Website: ulta-beauty
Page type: account-selection
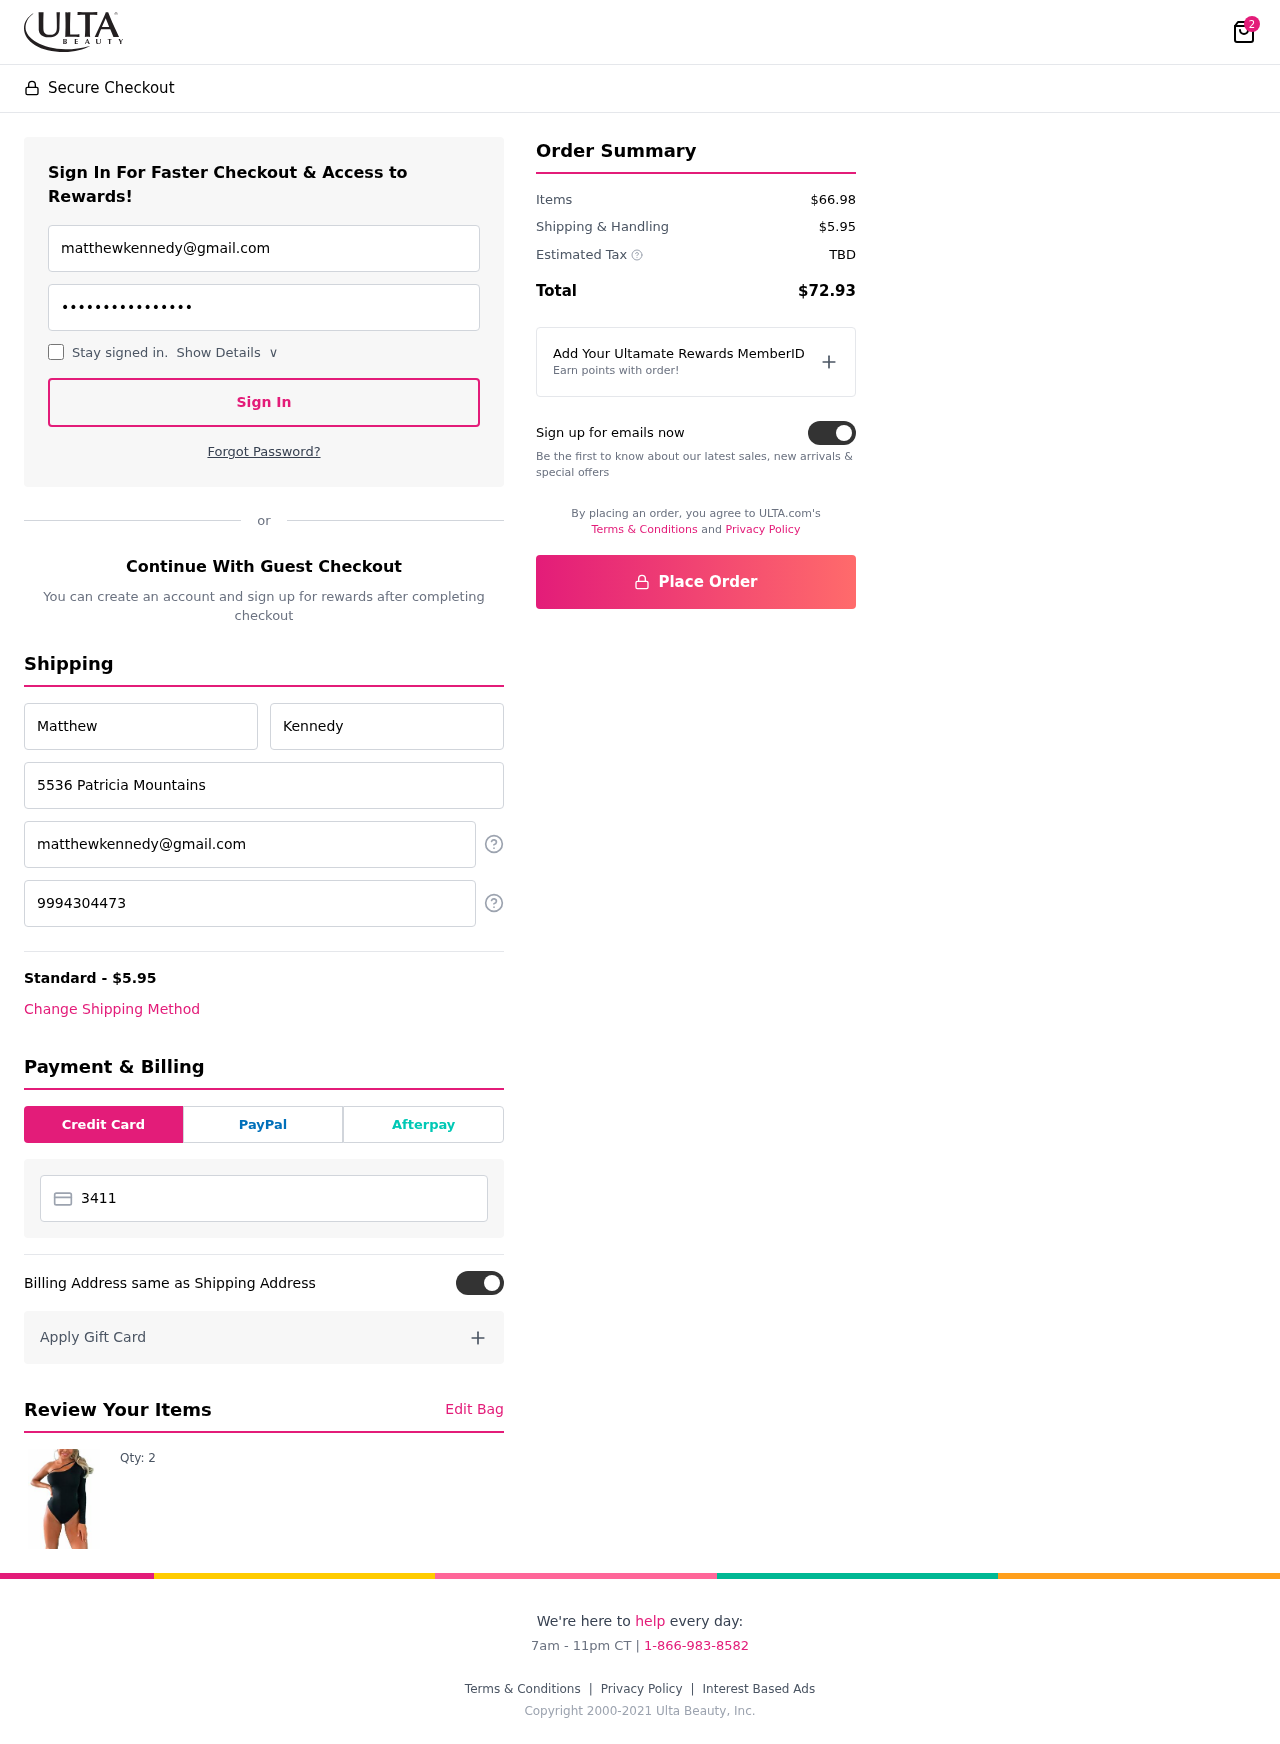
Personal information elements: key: PII_CARD_NUMBER
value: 3411 8957 5125 959
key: PII_EMAIL
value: matthewkennedy@gmail.com
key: PII_EMAIL2
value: matthewkennedy@gmail.com
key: PII_FIRSTNAME
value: Matthew
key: PII_LASTNAME
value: Kennedy
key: PII_PHONE
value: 9994304473
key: PII_STREET
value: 5536 Patricia Mountains
Product elements: key: PRODUCT1_QUANTITY
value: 2
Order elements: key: ORDER_NUM_ITEMS
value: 2
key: ORDER_SHIPPING_COST
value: $5.95
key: ORDER_SUBTOTAL
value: $66.98
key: ORDER_TAX
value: TBD
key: ORDER_TOTAL
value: $72.93